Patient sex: M
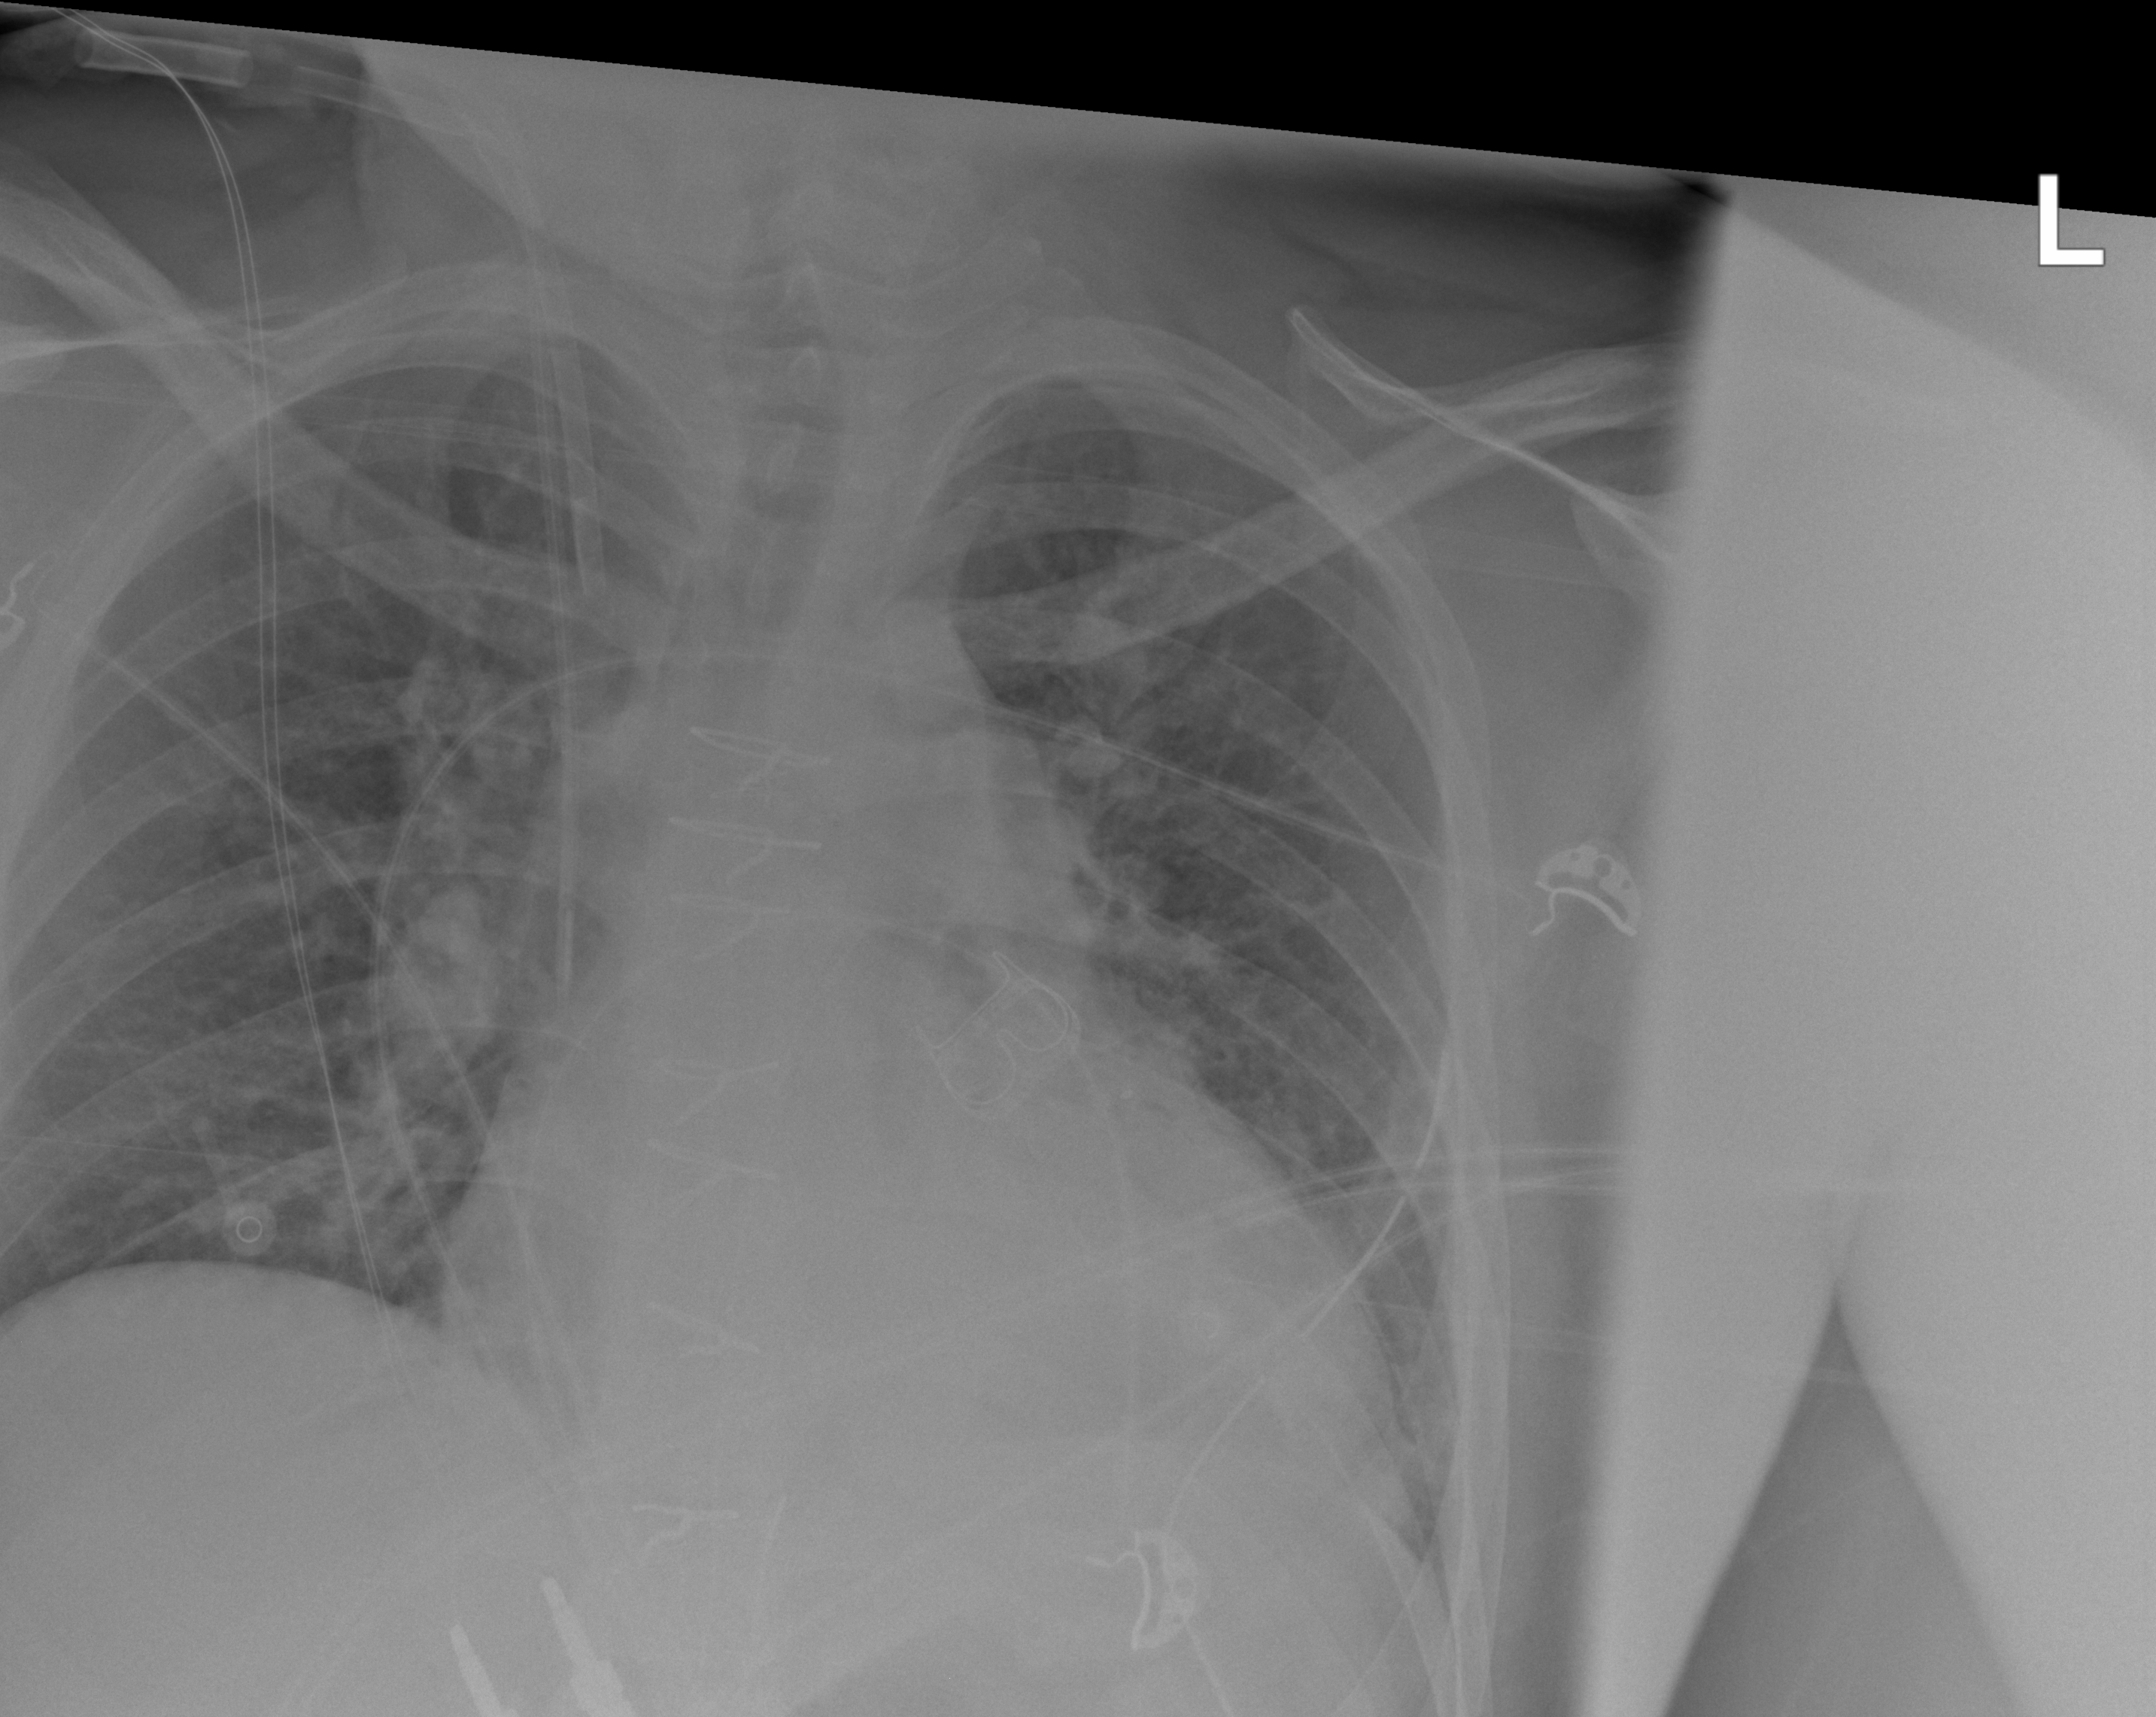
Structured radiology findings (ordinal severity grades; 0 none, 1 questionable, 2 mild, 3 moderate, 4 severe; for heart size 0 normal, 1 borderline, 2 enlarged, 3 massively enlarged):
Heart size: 2
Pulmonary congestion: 2
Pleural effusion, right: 0
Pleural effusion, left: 0
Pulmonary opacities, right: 0
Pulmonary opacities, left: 0
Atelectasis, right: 0
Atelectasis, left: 0